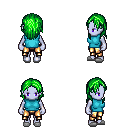
a pixel art fantasy rpg character, female body template, dark elf, purple skin, teal sleeveless shirt, gold greaves, green long hairstyle, white slippers, four views (front, back, left, right), 2x2 character sprite sheet, small pixel art, hard edges, no anti-aliasing